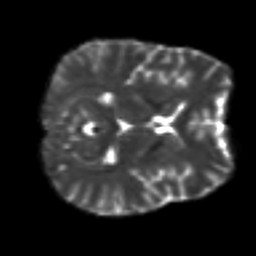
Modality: T2w
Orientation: axial
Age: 30
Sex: female
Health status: ill
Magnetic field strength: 3 T
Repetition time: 8.4 s
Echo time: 0.0926 s